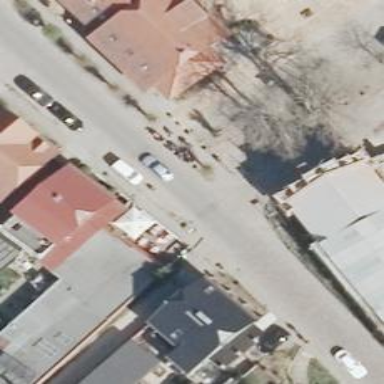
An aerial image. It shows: Residential road with no sidewalk.